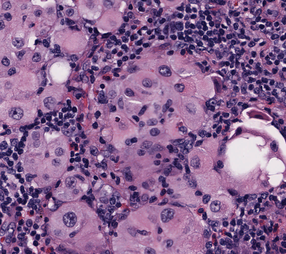
Tumor epithelial tissue: yes
Tumor-associated stroma tissue: yes
Normal tissue: no